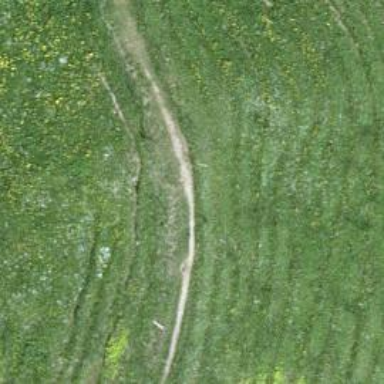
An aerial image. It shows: Grassy path.